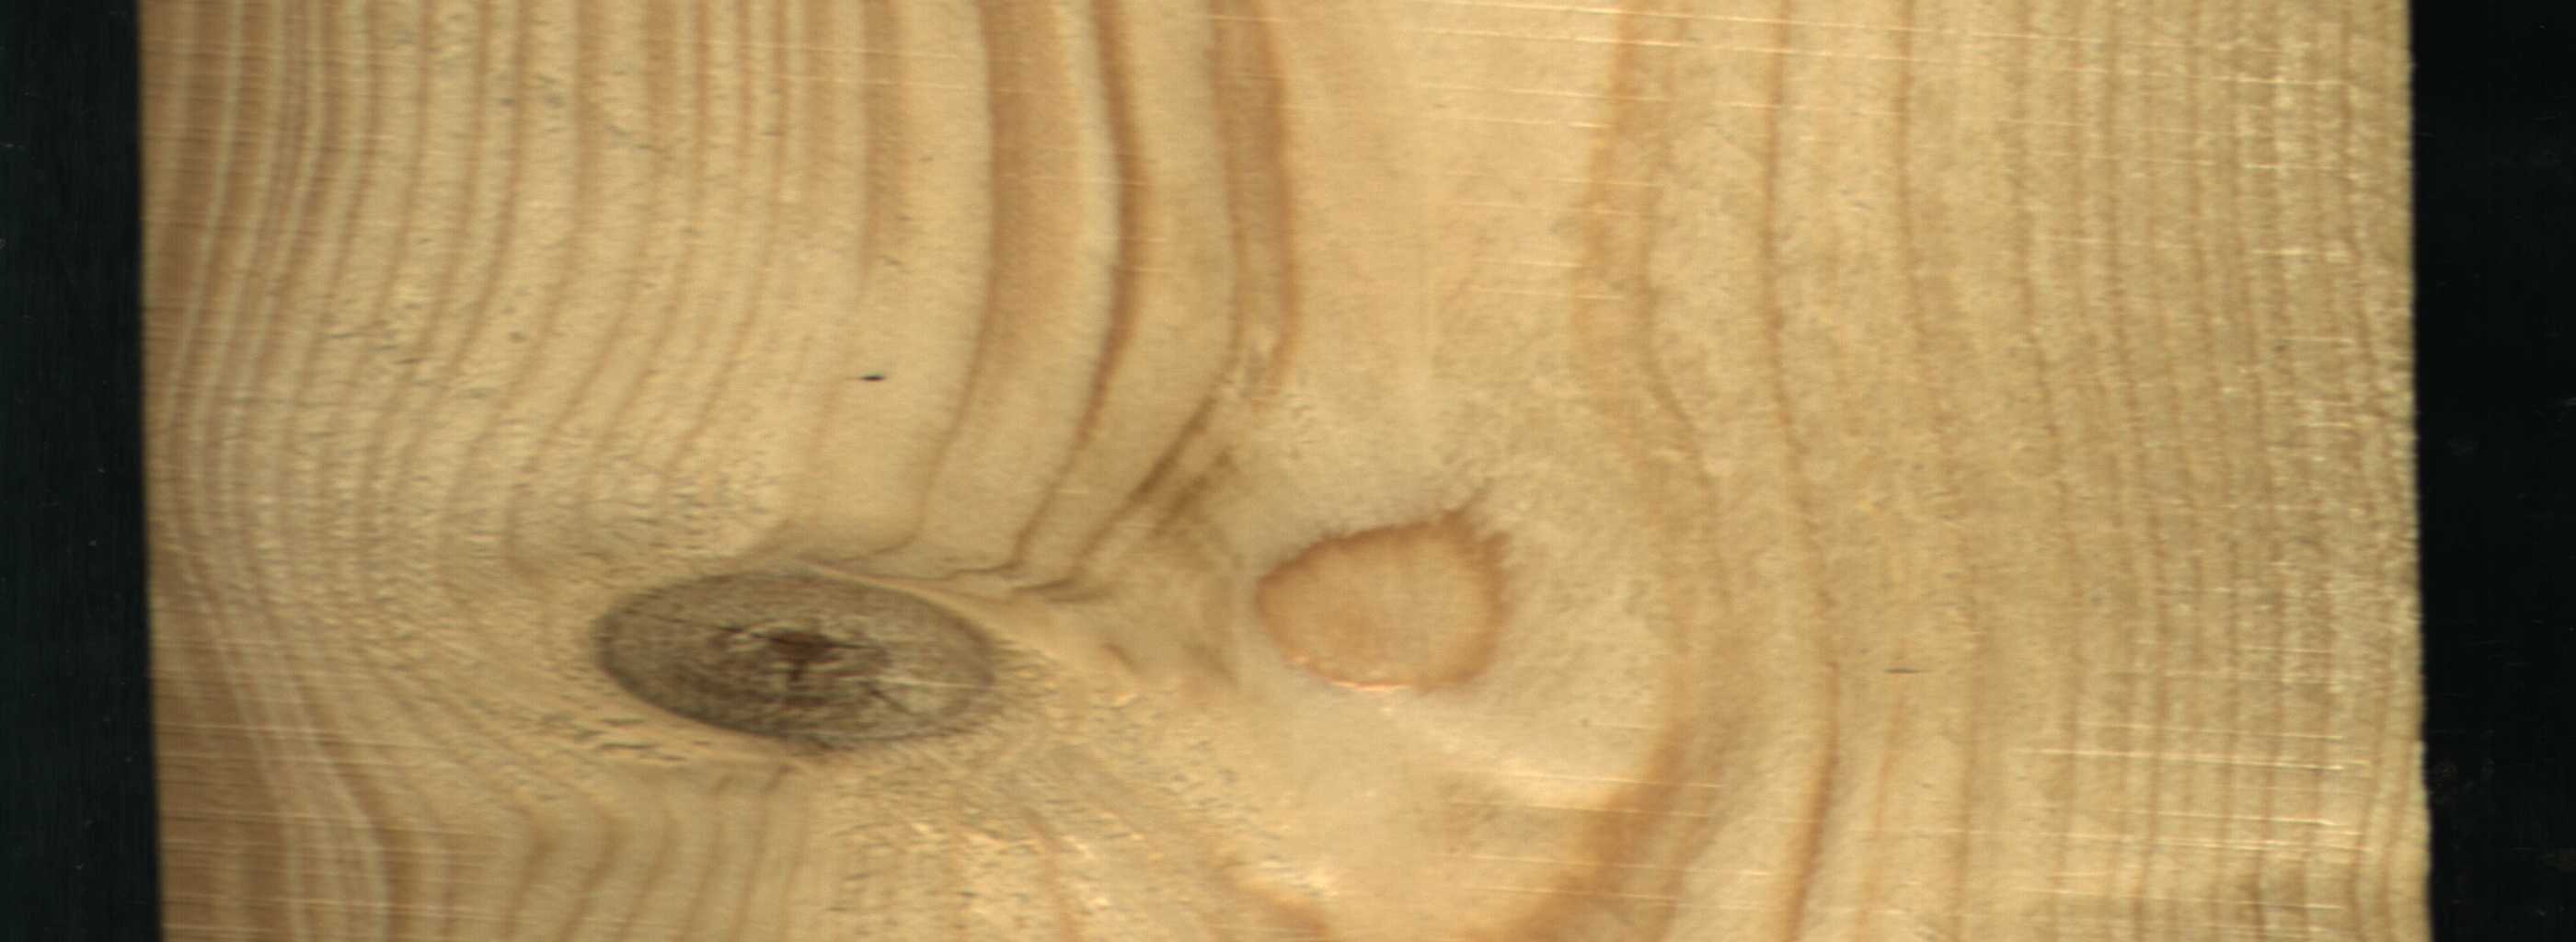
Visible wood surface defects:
Live_Knot